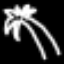
Label: palm tree